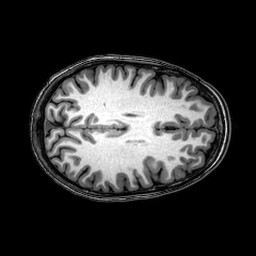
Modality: T1w
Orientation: axial
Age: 22
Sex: female
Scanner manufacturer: philips
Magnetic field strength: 3 T
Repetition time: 0.0082 s
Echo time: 0.00375 s